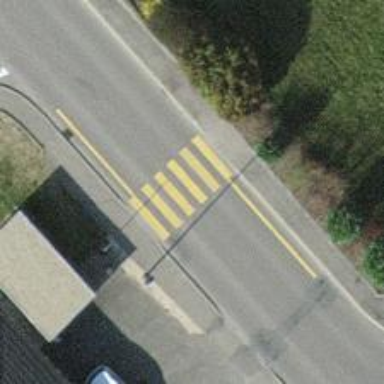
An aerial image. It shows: Sidewalk along the footway.